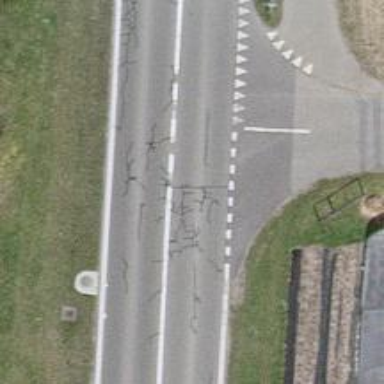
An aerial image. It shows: Road with "give way" sign.